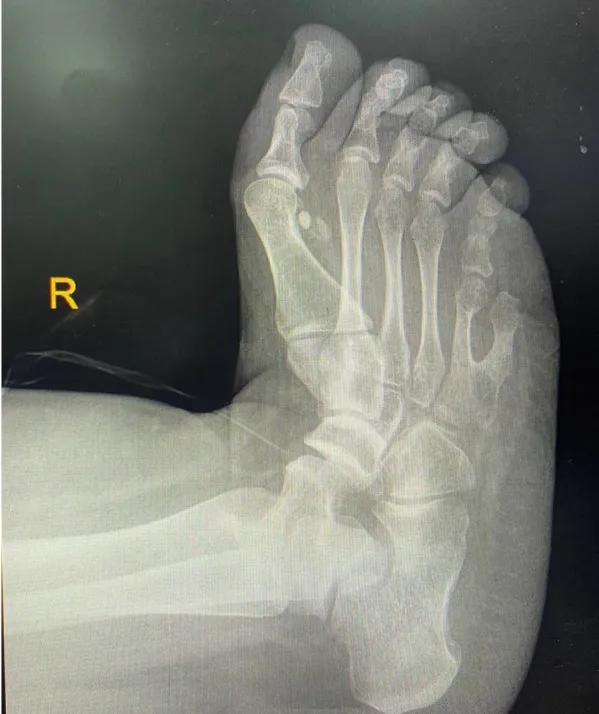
Radiograph demonstrating rocker bottom foot deformity.
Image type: radiology (x_ray)